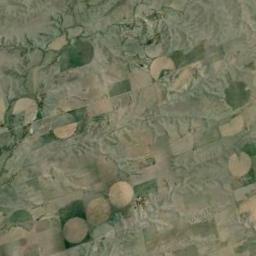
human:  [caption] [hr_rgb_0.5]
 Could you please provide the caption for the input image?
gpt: There is only a complete circle of farmland in the lower right corner .

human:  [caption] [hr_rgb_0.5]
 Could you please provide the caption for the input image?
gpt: Several green and ocher circular farmlands with incomplete gardens and semicircles .

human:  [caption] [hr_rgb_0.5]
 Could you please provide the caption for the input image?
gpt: Several khaki circular or fan-shaped farmlands with different radians are on the ground .

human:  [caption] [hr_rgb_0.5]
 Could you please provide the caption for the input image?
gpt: There are some bare circle farmland and green square farmland .

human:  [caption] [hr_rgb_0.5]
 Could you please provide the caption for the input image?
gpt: There are some circular farmlands distributed irregularly .